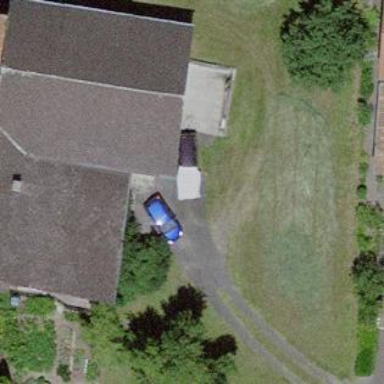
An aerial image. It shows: Farm building.